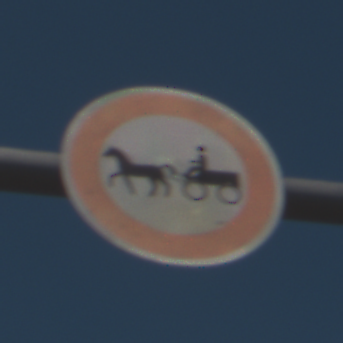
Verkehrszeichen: VerbotGespannfuhrwerke
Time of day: Midday
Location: Outdoor (Urban)
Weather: Clear
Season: NotSpecified
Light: Natural